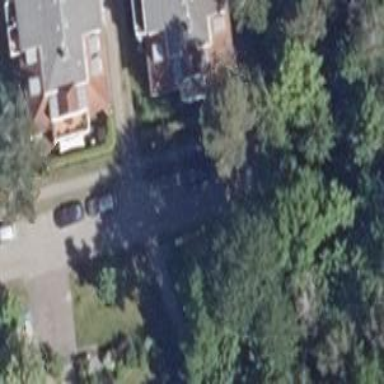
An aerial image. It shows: Residential road.